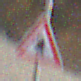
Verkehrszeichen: Vorfahrt
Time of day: MorningAfternoon
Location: Outdoor (RoadRail)
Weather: PartlyCloudy
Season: NotSpecified
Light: Natural